Chest X-ray:
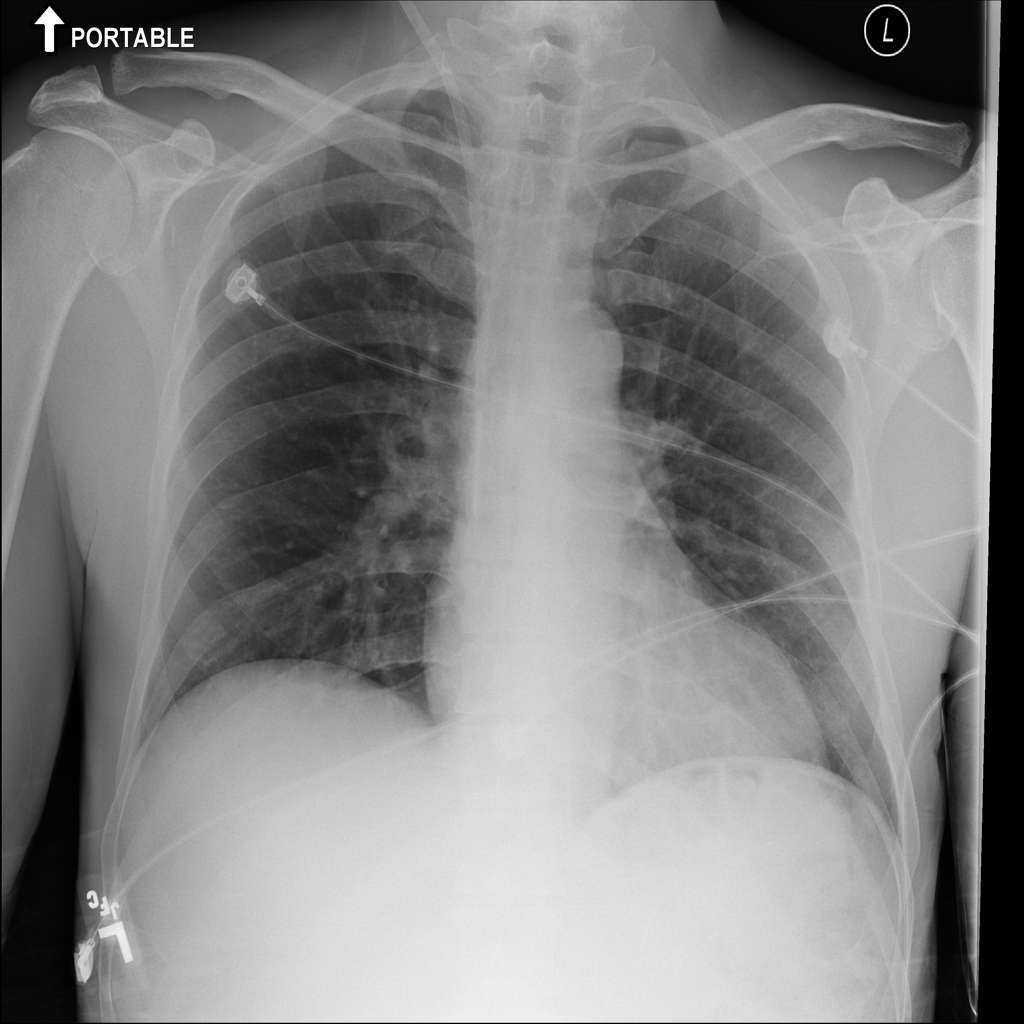
No abnormal finding: yes